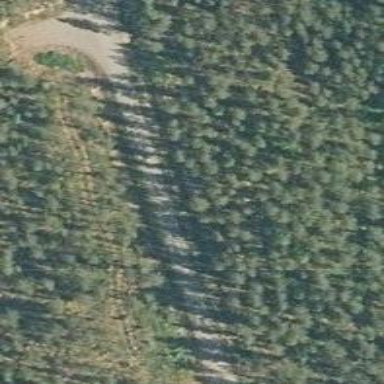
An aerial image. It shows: Unclassified road.